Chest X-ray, PA view. Patient: 62 years old, sex F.
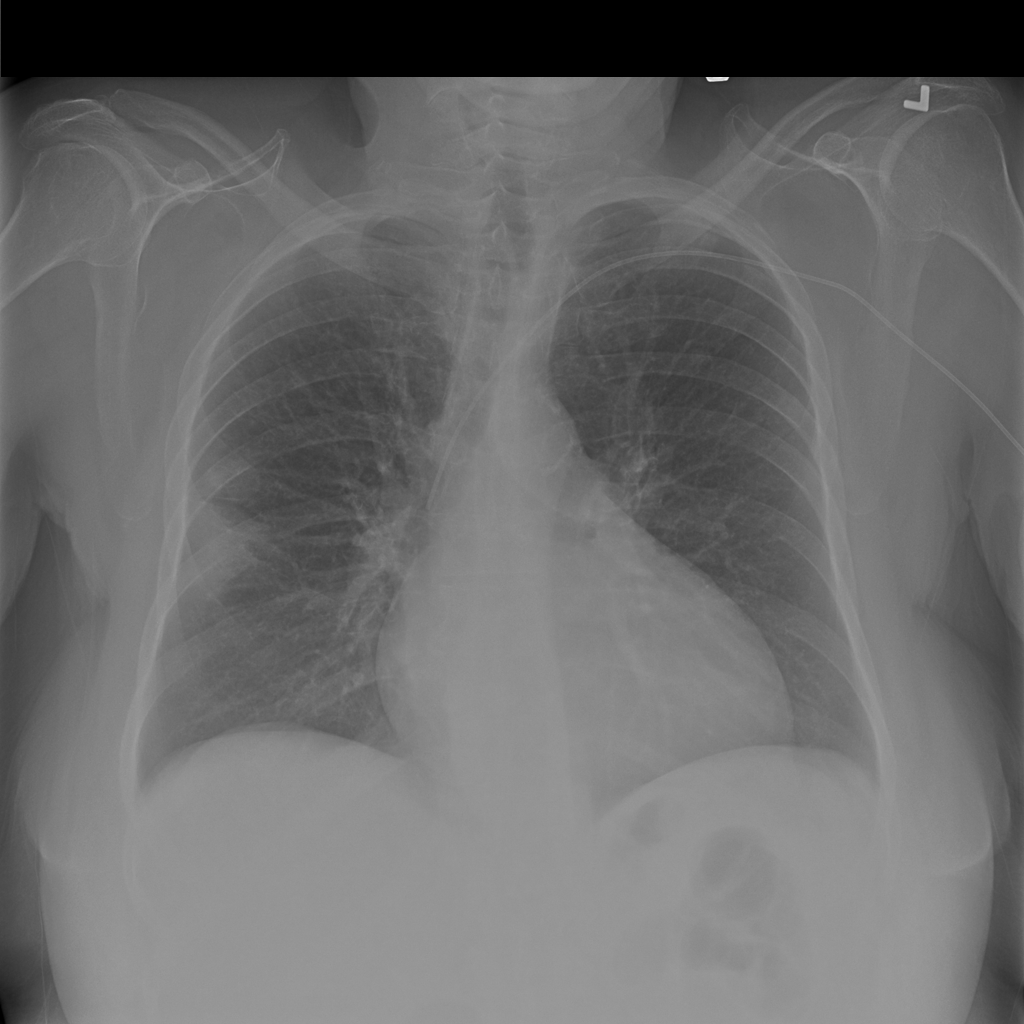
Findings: Infiltration